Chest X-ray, AP view. Patient: 47 years old, sex M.
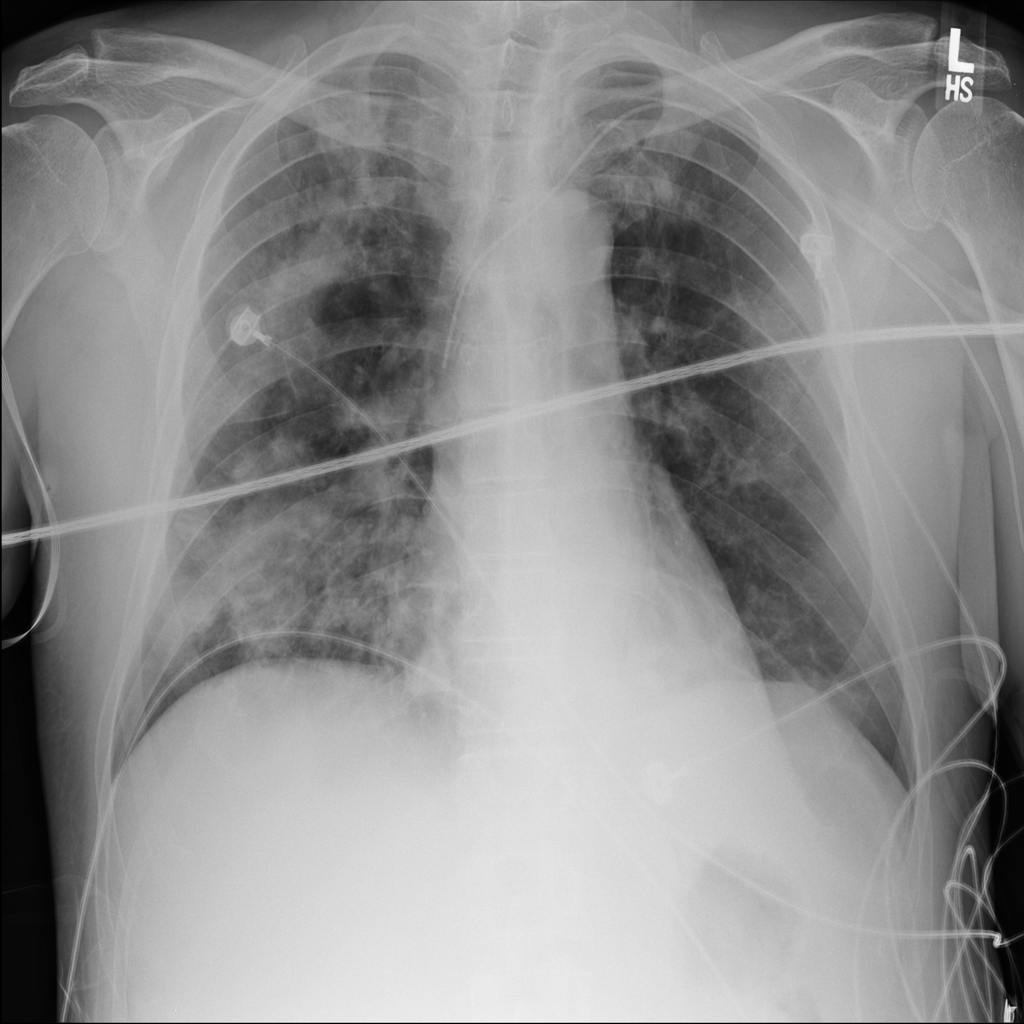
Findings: Infiltration, Nodule, Pleural_Thickening